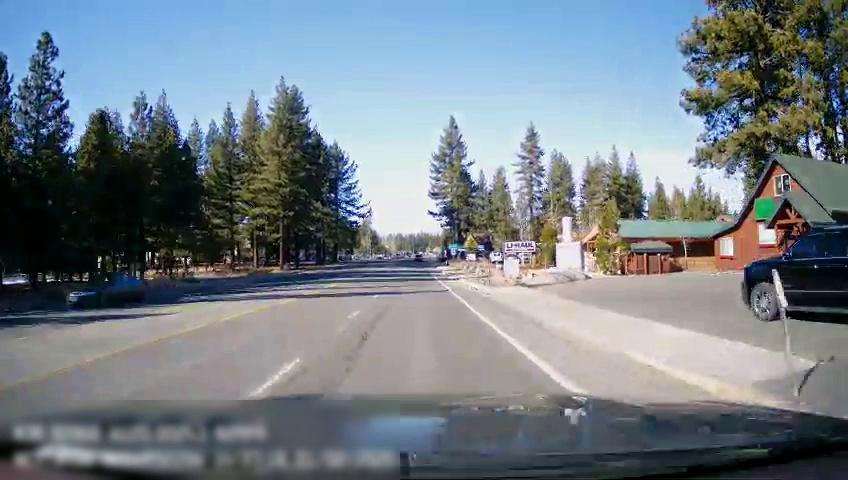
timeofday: Day
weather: Sunny
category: Drivable Space
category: Vehicles | SUV
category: Vehicles | Car
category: Lanes | Opposite Lane
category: Lanes | Current Lane
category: Lanes | Current Lane
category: Lanes | Current Lane